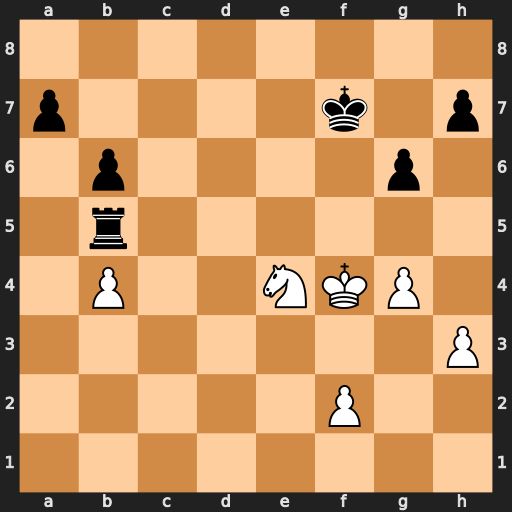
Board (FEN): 8/p4k1p/1p4p1/1r6/1P2NKP1/7P/5P2/8
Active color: w
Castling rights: -
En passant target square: -
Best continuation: Nd6+ Kg7 Nxb5